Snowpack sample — Snodgrass Mountain, Crested Butte, Colorado (2/4/25, 12:06 PM MST)
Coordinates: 38.923, -106.968
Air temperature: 35 °F
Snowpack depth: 80 cm
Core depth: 50 cm
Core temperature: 30.2 °F
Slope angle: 14°, slope face: 78°
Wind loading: low
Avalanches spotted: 0
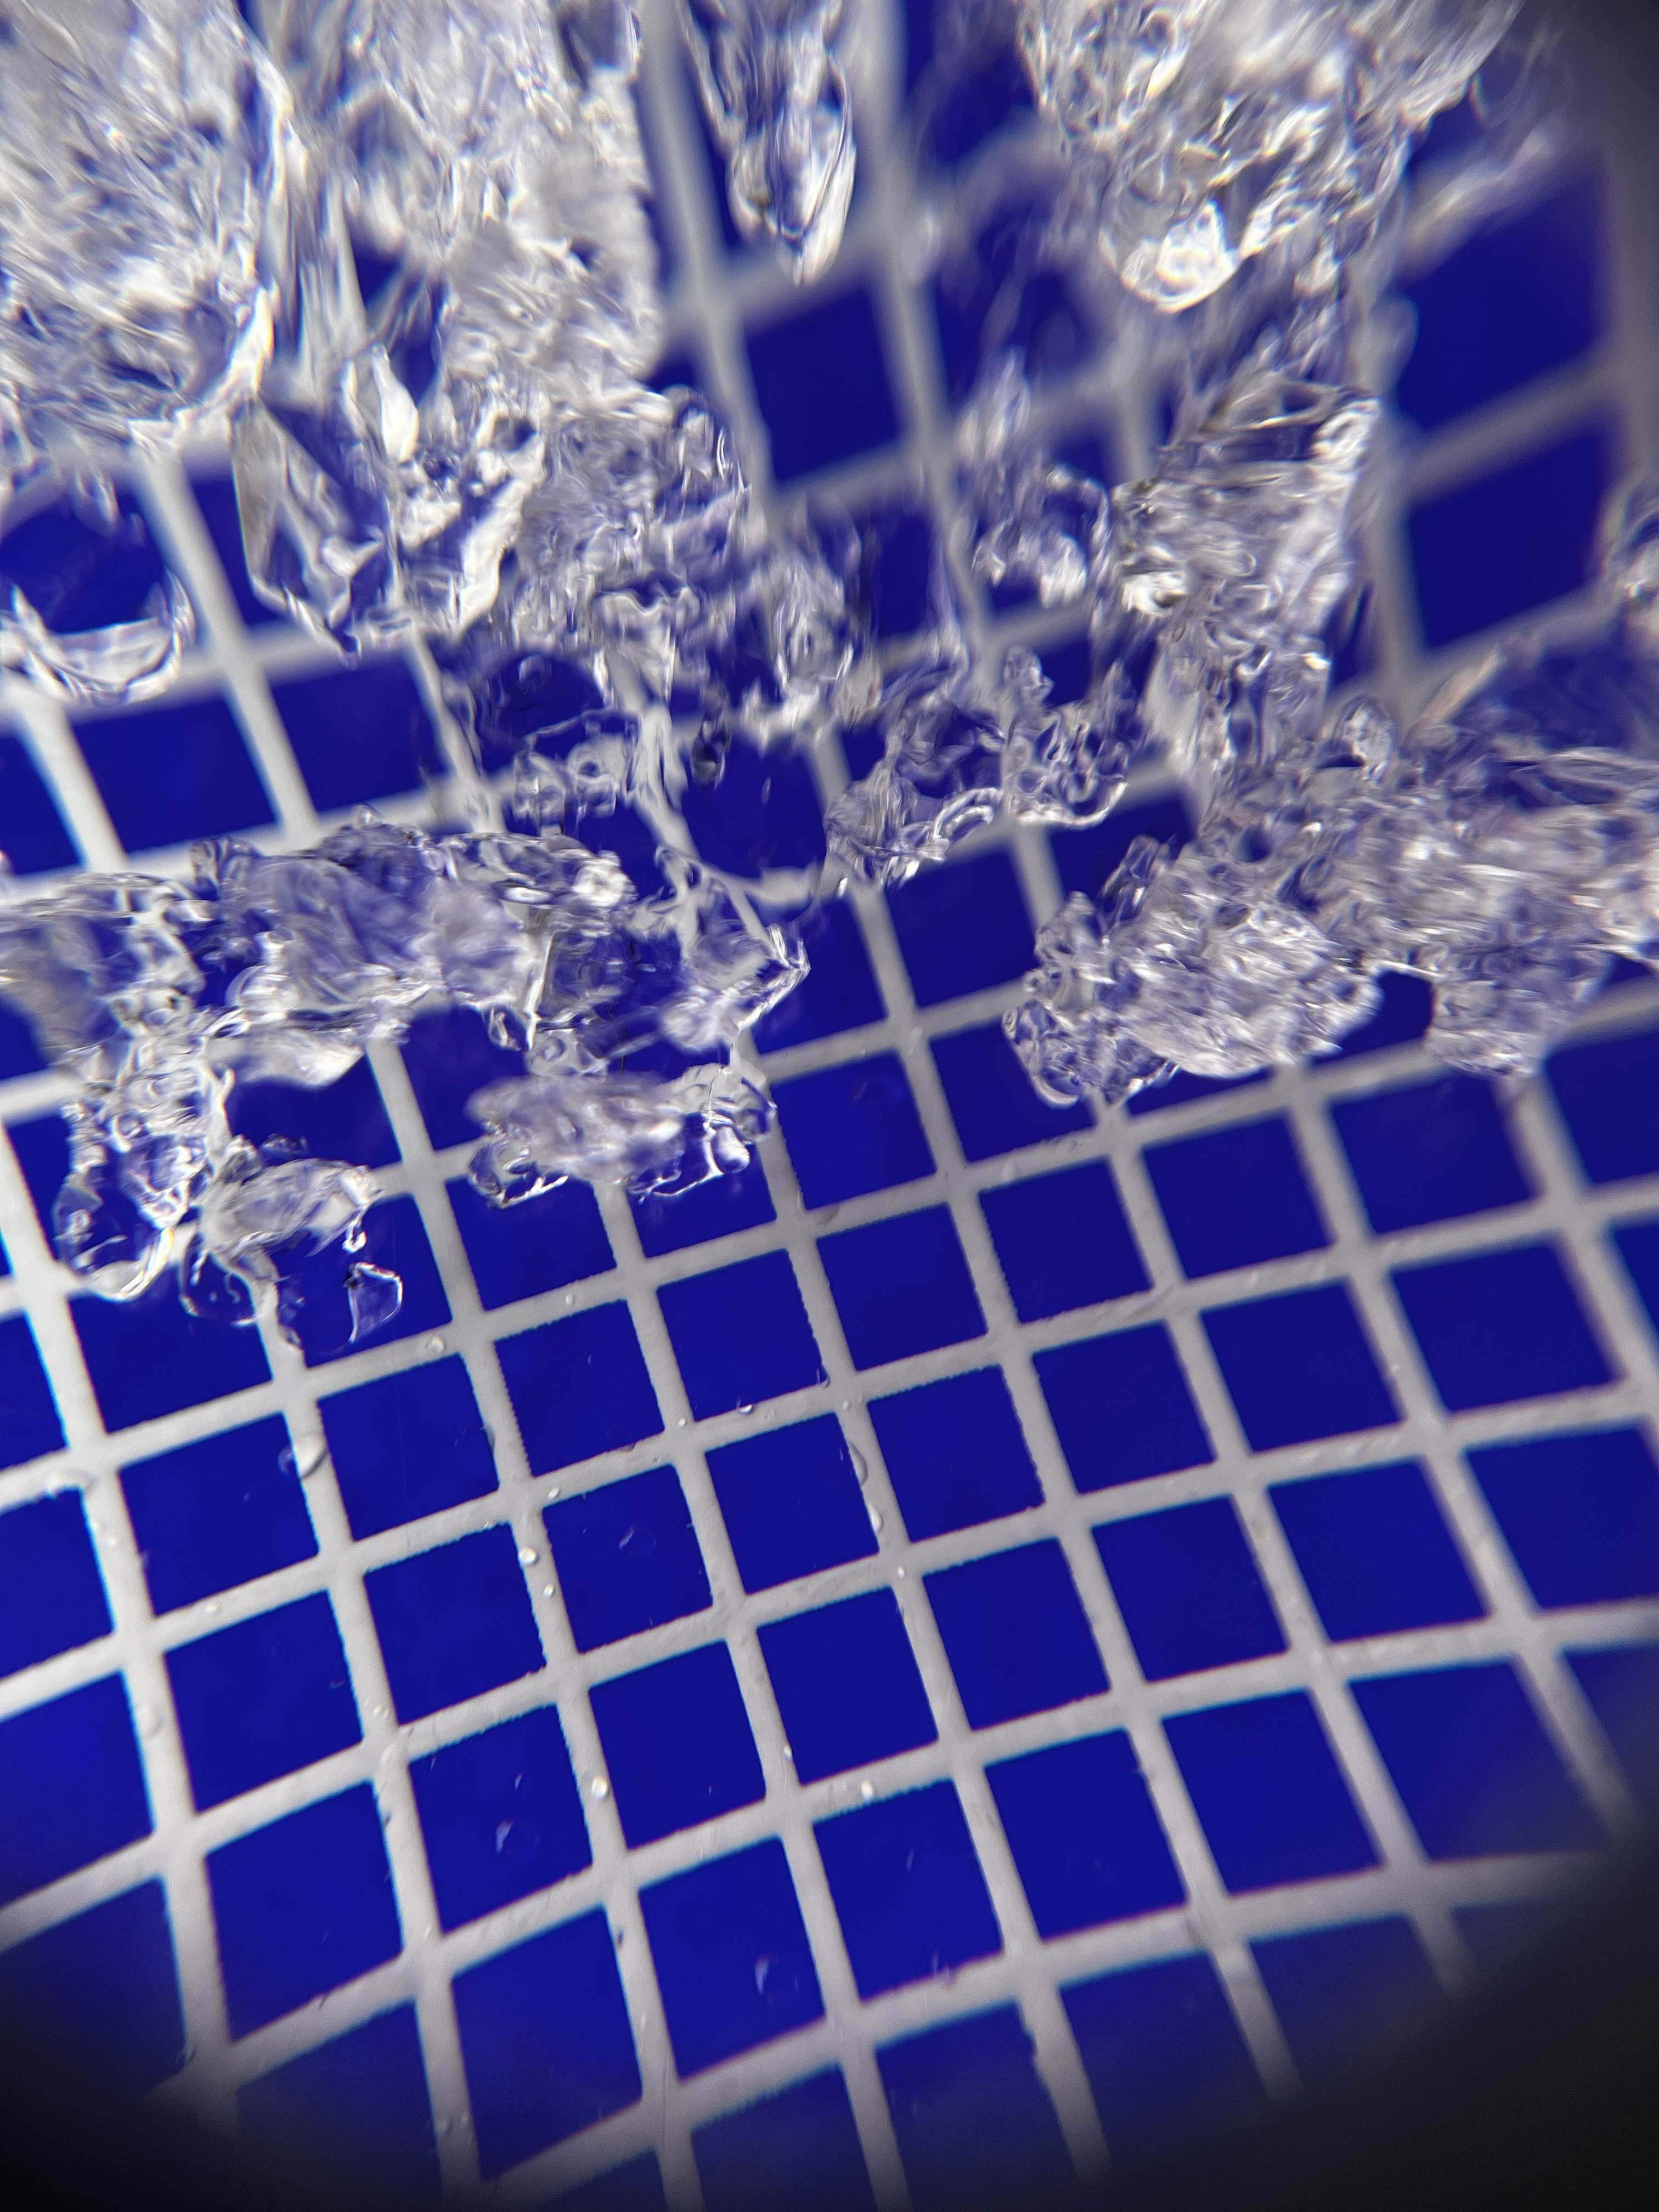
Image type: magnified_profile
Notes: No avalanches nearby, unusually warm weather for the last month reported by residents, Collected 25 yards from treeline